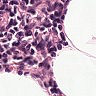
Metastatic tissue present: no